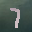
Label: 7